Question: I've been doing some dev work, and my workflow is to commit things in a feature branch then squash and merge into 'develop', and then after that, every time I want to deploy into the staging server, I open a new PR and rebase 'develop' into 'staging'.
What happens is that the branch gets more and more diverged, with me having to force-push occasionally into 'staging', which I believe is definitely not the way going forward.

I tried to rebase or merge from 'staging' into 'develop' at one point, and what proceeded to happen was that I keep getting a lot of file conflicts of what seems to be outdated code (that I don't even see in Github) against the updated code from 'develop'.
My specific workflow is something along the lines of:
1. Make new branch from develop, e.g. feature-1
2. When I'm done, I squash and merge feature-1 into develop
3. I keep working on different features and get them squash and merged into develop
4. When it's time for deployment, I rebase develop into staging
'staging', at least to my view, should always be synced up with 'develop' in a linear timeline since no changes are made to it other than it being rebased from 'develop' during deployment, but what really happens is that it seems that when we rebase, it only copies the commit messages from 'develop' but not the hashes, and 'staging' gets split out into a linear but different timeline from 'develop'. Also at this point, when I try to rebase develop into staging manually, it will show the above "N ahead, N behind" thing, and then when I pull from 'origin/staging', the "N behind" part goes away sometimes. I really have no idea how this works.
How do I get 'staging' and 'develop' back into one same linear timeline? And how to I prevent the branches from diverging like that again?
Additional details edit:
I've tried to manually rebase develop into staging because Github was complaining that it cannot rebase without conflict again:
<URL>
And now you can see that it is 5 ahead, but 4 behind the remote branch, so I cannot push as is as it'll show below:
<URL>
Finally, I tried pulling from remote, and this is what I get:
<URL>
Now we may think that all is fine and we can push, but after I checked gitahead it shows that I do, in fact, have spawned another linear but separate timeline for staging's commit.
<URL>
I really don't know how to move forward without force-pushing.
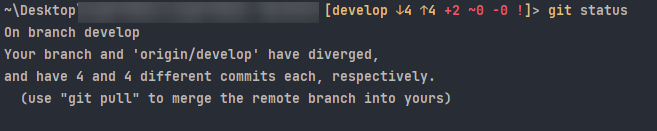
Answer: > I tried to rebase or merge from staging into develop
Ideally, any merge or rebase is done from the most specific branch to a more general branch (feature to dev, dev to staging, staging to master).
Doing the opposite means a lot of merge conflicts.
> How do I get staging and develop back into one same linear timeline?
I would rather use an alternative workflow like <URL>, where you merge the feature branch to dev, and then the same feature branch to staging, keeping both dev and staging independent.
The idea is to be able to merge only the branches ready for staging, instead of merging all dev, since dev can include features not yet ready, not robust enough to work with the other merged features.